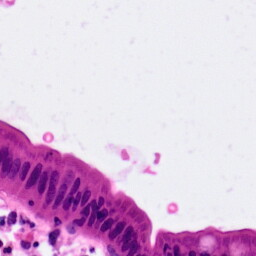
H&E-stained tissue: Pancreatic